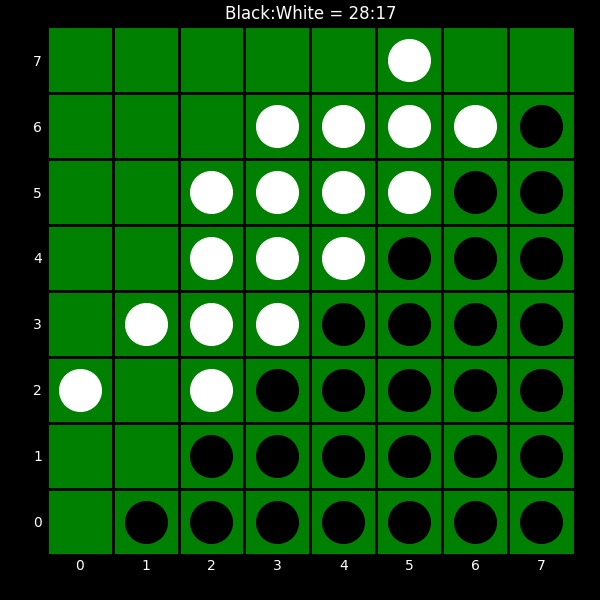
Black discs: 28
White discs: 17